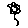
Label: flower